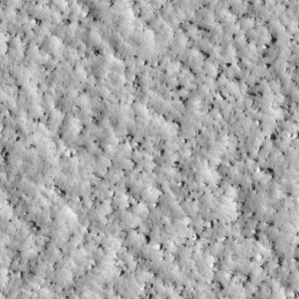
Label: non_frost